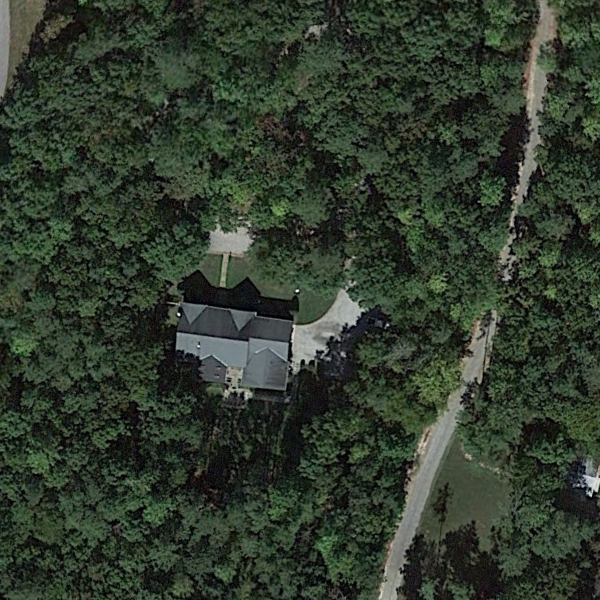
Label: SparseResidential